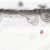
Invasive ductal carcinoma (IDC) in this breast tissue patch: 0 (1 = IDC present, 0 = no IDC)